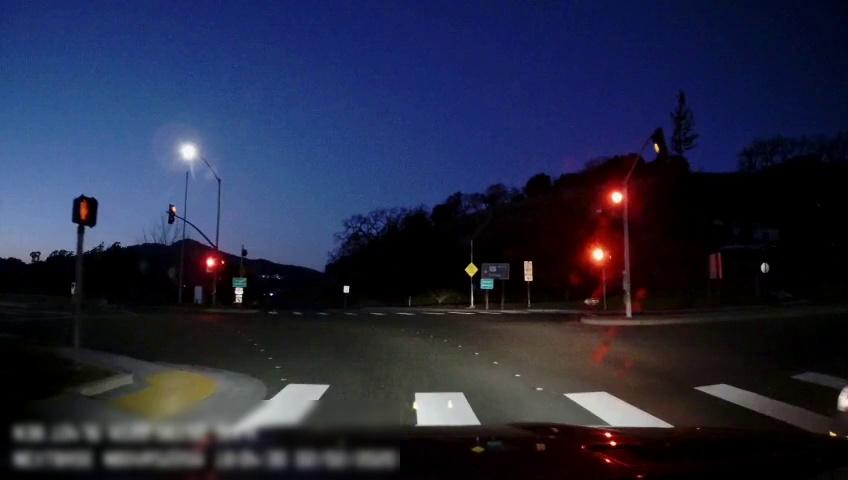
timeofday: Dusk/Dawn/Twilight
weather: Other
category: Drivable Space
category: Vehicles | Car
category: Lanes | Alternate Lane
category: Lanes | Alternate Lane
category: Lanes | Alternate Lane
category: Lanes | Opposite Lane
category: Traffic | Lights
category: Traffic | Lights
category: Traffic | Signs
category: Traffic | Lights
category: Traffic | Lights
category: Traffic | Signs
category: Traffic | Signs
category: Traffic | Signs
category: Traffic | Signs
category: Traffic | Signs
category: Traffic | Signs
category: Traffic | Signs
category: Traffic | Lights
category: Traffic | Signs
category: Traffic | Signs
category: Traffic | Signs